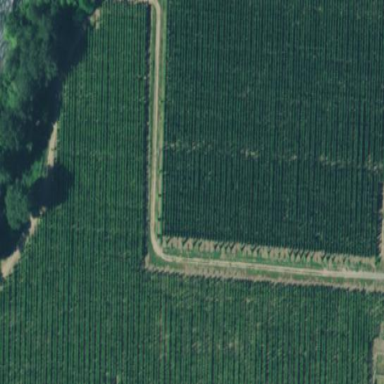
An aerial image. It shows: Orchard.